Question: I am working on a project in which I need to dynamically add 'TextView' and 'Spinner' as well. I was able to add these two things dynamically from my program.
Now when I was trying to select some items in the Spinner, it was not selecting those items.
Does I need to do anything to make that item selected in 'Spinner'?
'''
for (Map.Entry<String, String> entry : mapColumns.entrySet()) {
spinnerArray = new ArrayList<String>();
final TextView rowTextView = new TextView(cont);
final Spinner spinner = new Spinner(cont);
rowTextView.setLayoutParams(new LayoutParams(LayoutParams.WRAP_CONTENT, LayoutParams.WRAP_CONTENT));
spinner.setLayoutParams(new LayoutParams(LayoutParams.WRAP_CONTENT, LayoutParams.WRAP_CONTENT));
for(String s: entry.getValue().split(",")) {
System.out.println(s);
s = s.replaceAll("[^a-zA-Z0-9]+","");
spinnerArray.add(s);
}
ArrayAdapter<String> spinnerArrayAdapter = new ArrayAdapter<String>(cont, android.R.layout.simple_spinner_dropdown_item, spinnerArray);
rowTextView.setText(entry.getKey());
rowTextView.setTypeface(null, Typeface.BOLD);
spinner.setAdapter(spinnerArrayAdapter);
layout.addView(rowTextView);
layout.addView(spinner);
}
'''
Here 'mapColumns' will hev Key-Value pair. So in the Spinner all the items are getting shown from the Value of that map.
Now I need to make sure if anybody is selecting any items in the Spinner, it should get selected and visible to naked eye.
How can I do that based on my code. Thanks for the help.
Below is the image-

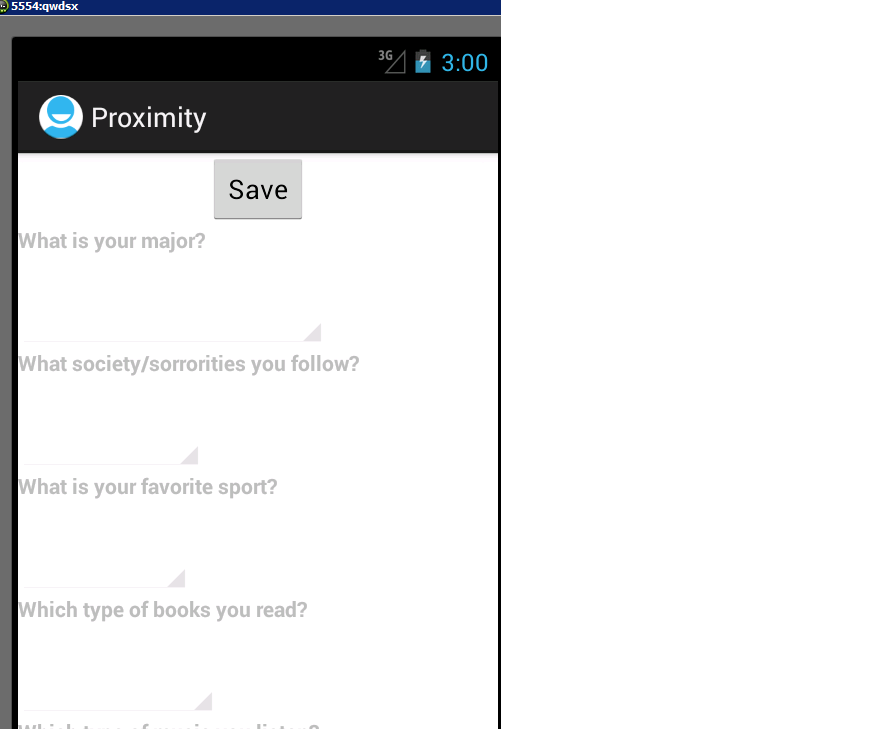
Answer: Add an OnItemSelectedListener to your spinner:
'''
spinner.setAdapter(spinnerArrayAdapter);
// add the listener
spinner.setOnItemSelectedListener(this);
'''
Then, implement the listener in your activity:
'''
public void onItemSelected(AdapterView<?> parent, View view,
int pos, long id) {
// An item was selected. You can retrieve the selected item using
// parent.getItemAtPosition(pos)
}
public void onNothingSelected(AdapterView<?> parent) {
// Another interface callback
}
'''